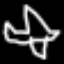
Label: airplane